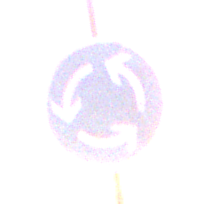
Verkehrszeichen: Kreisverkehr
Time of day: SunriseSunset
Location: Outdoor (Urban)
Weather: PartlyCloudy
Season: NotSpecified
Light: Natural